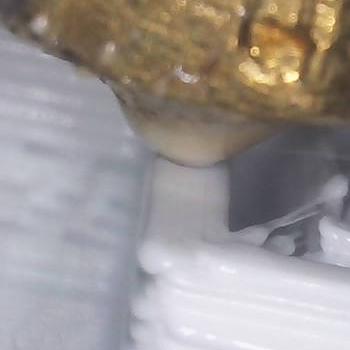
Flow rate: 252%